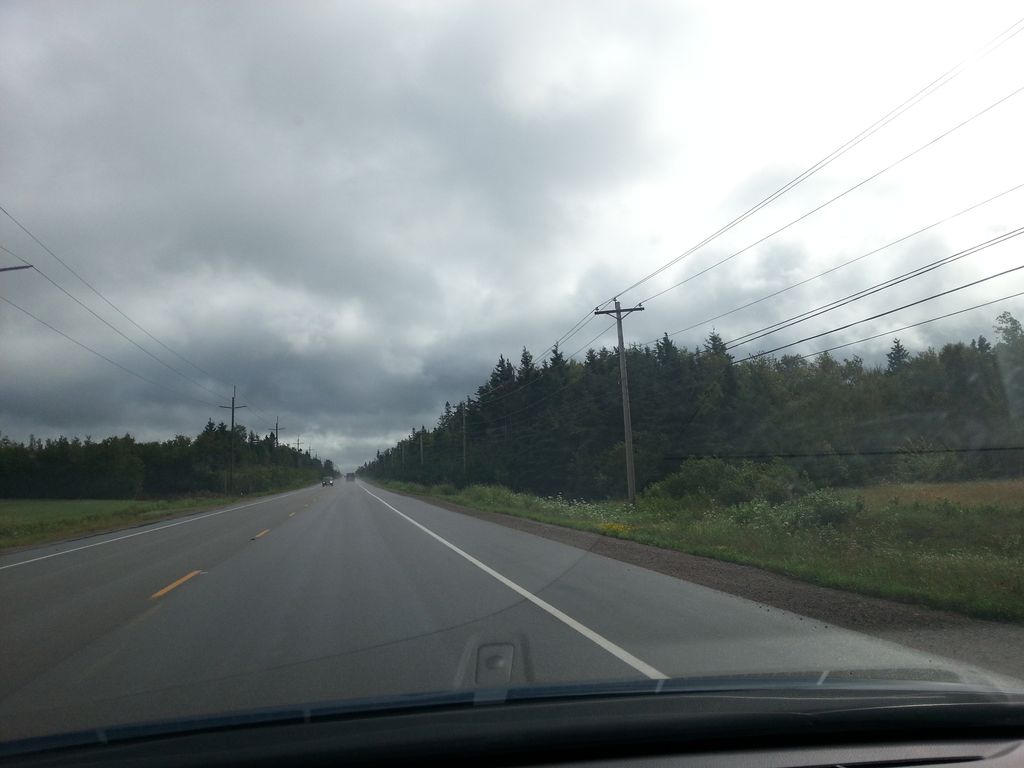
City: charlottetown